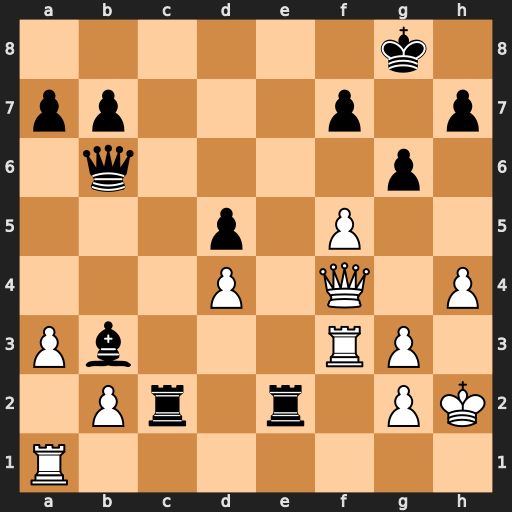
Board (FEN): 6k1/pp3p1p/1q4p1/3p1P2/3P1Q1P/Pb3RP1/1Pr1r1PK/R7
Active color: w
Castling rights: -
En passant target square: -
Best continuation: Qb8+ Kg7 f6+ Qxf6 Rxf6